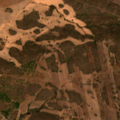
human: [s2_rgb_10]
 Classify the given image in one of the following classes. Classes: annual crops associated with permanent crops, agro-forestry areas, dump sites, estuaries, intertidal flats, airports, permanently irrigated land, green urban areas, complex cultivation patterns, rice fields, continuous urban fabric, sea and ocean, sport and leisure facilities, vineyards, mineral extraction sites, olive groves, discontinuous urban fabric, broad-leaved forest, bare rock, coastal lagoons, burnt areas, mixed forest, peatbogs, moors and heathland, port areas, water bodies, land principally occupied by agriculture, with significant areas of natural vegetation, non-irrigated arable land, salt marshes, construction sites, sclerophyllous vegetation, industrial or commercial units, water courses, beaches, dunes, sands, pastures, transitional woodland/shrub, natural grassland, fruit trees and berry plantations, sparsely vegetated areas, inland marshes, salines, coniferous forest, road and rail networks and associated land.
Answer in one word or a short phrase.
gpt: olive groves, land principally occupied by agriculture, with significant areas of natural vegetation, sclerophyllous vegetation, transitional woodland/shrub